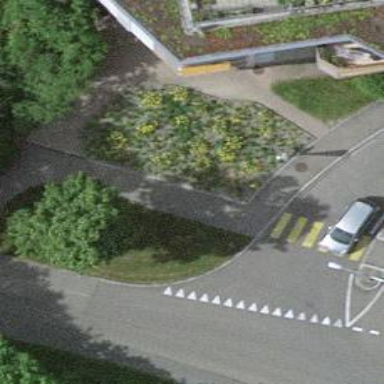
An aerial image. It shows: Kerb barrier.